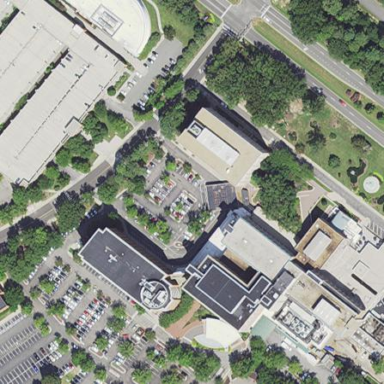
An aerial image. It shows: Hospital providing healthcare services.